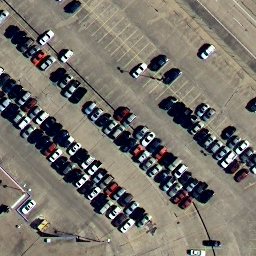
Label: parking lot